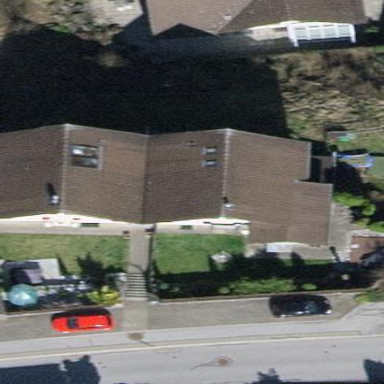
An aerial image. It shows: Building with tiled roof.